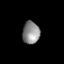
Tissue: prostate
Cell type: T cells
Senescence score: 0.2915
Nuclear area (px): 380
Mean DAPI intensity: 139.053